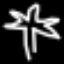
Label: palm tree